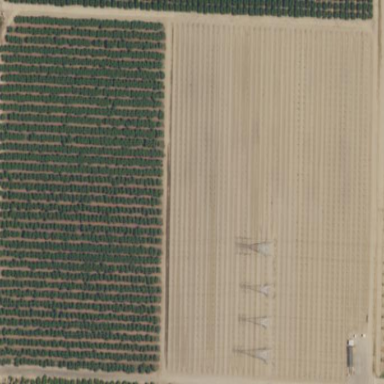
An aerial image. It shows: Orchard.